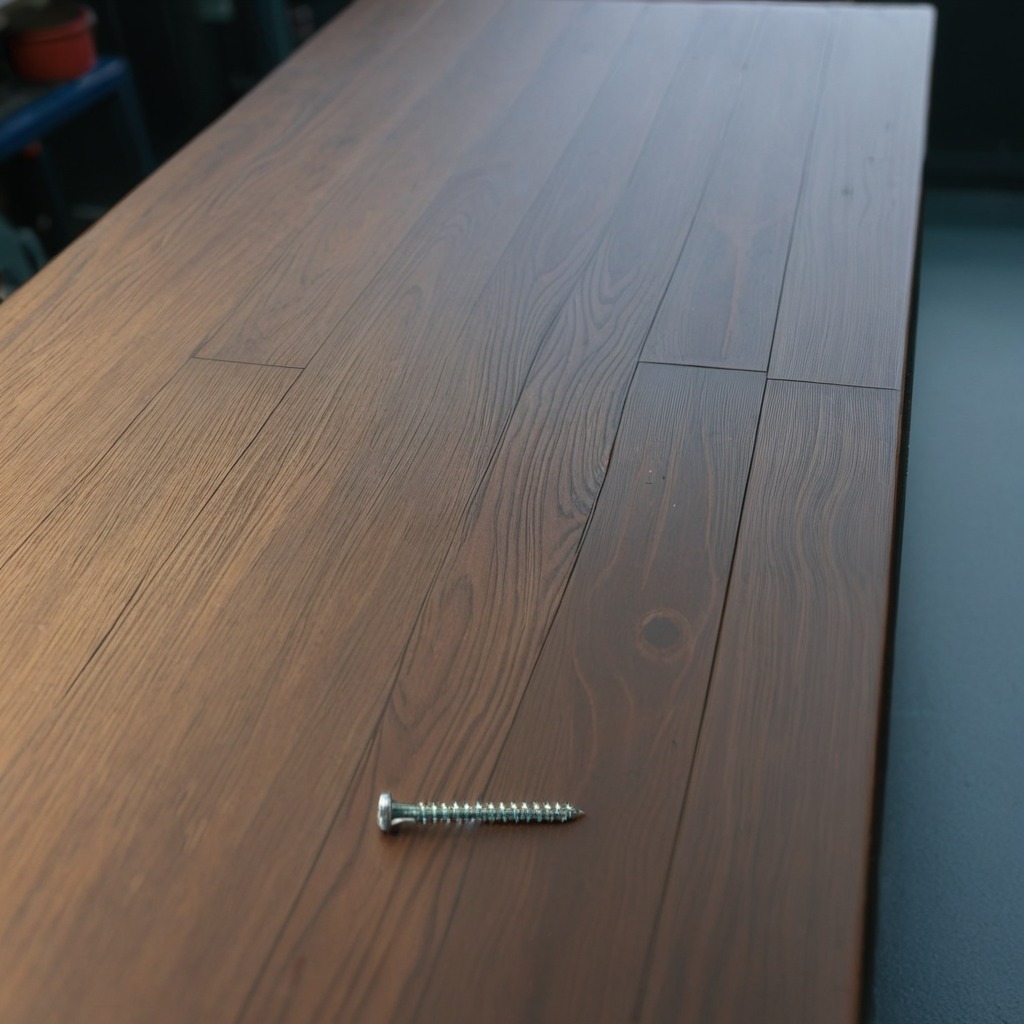
A metal screw lies on a table with faint burn marks in a small garage at twilight.